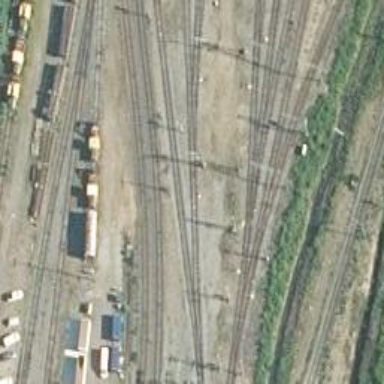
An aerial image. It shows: Railway signal.